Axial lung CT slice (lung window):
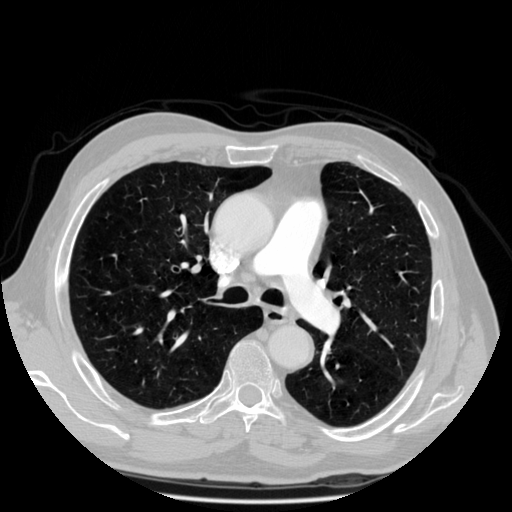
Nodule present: no